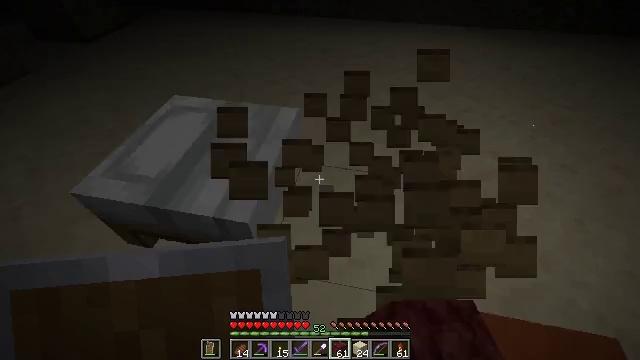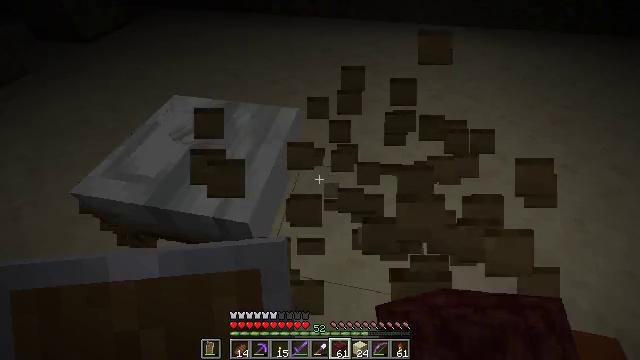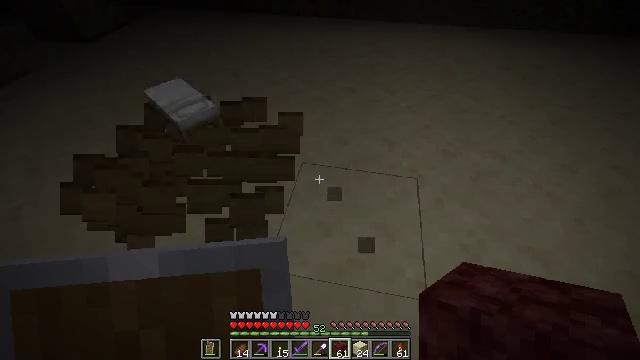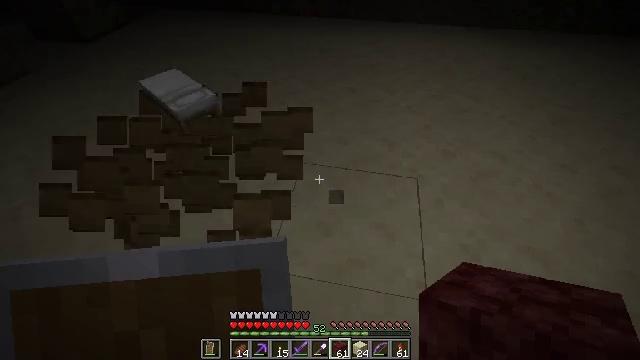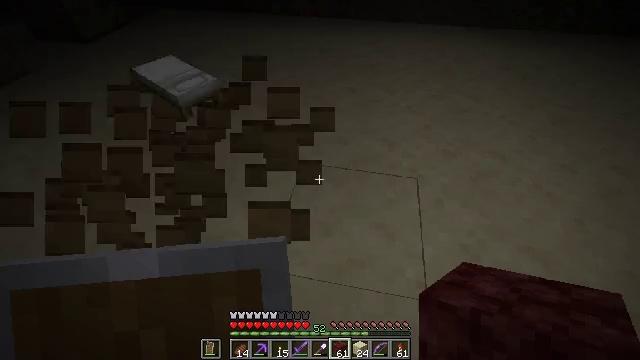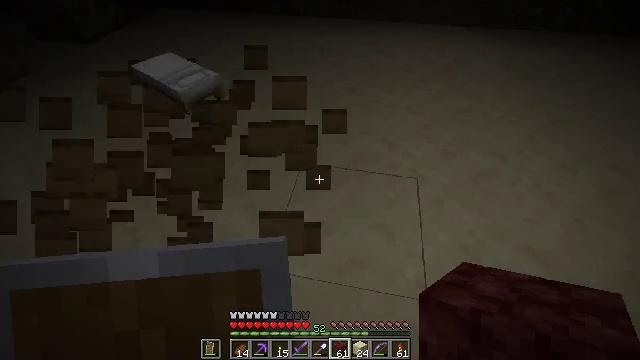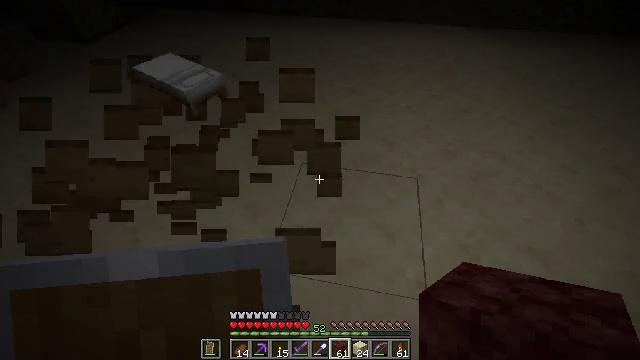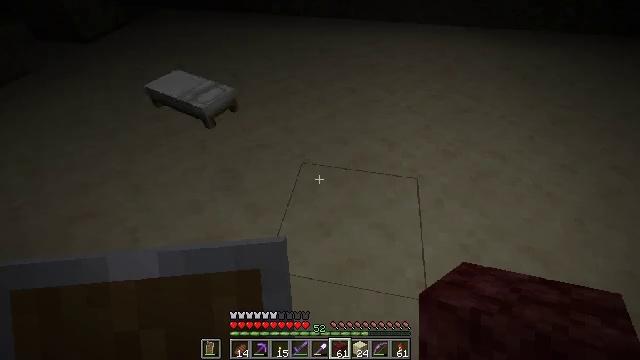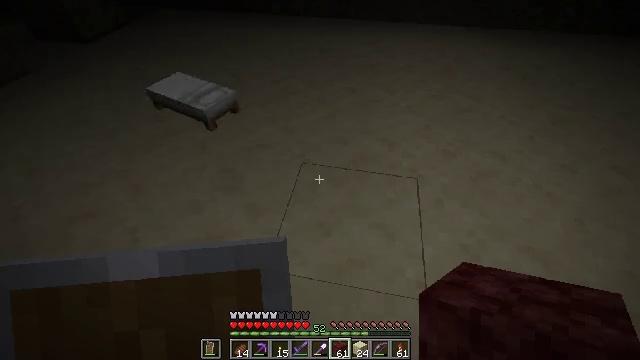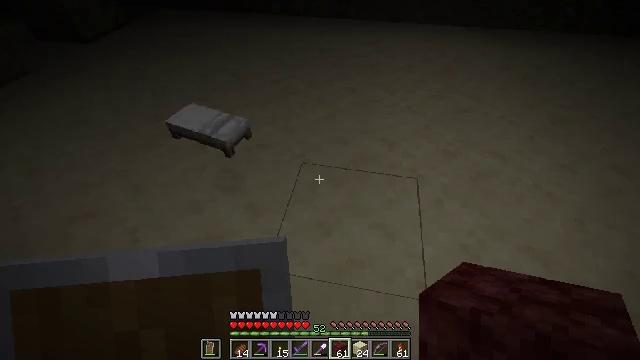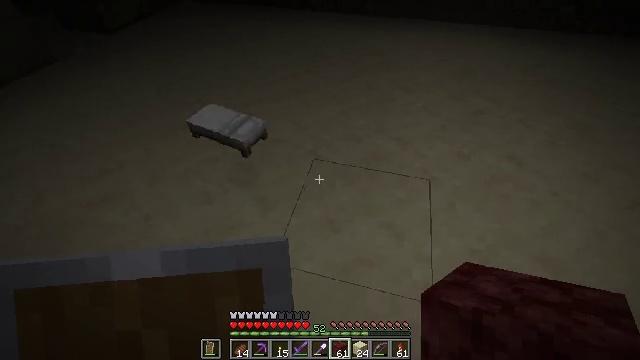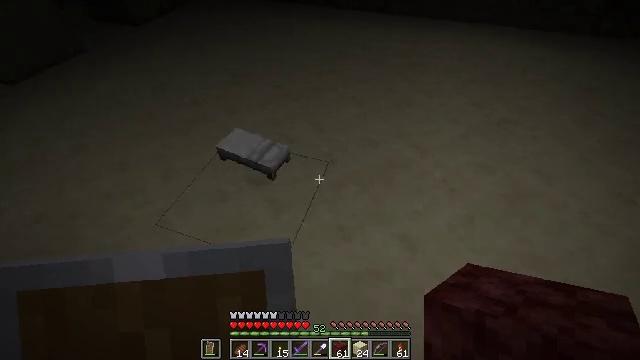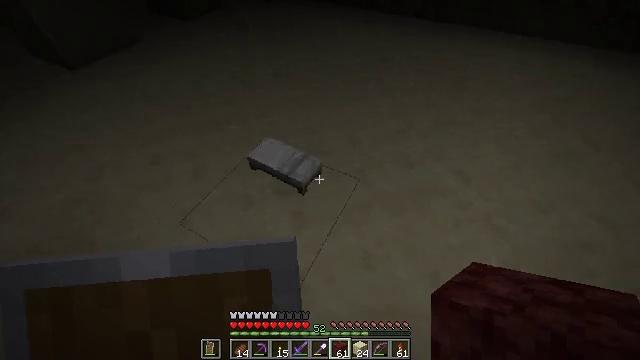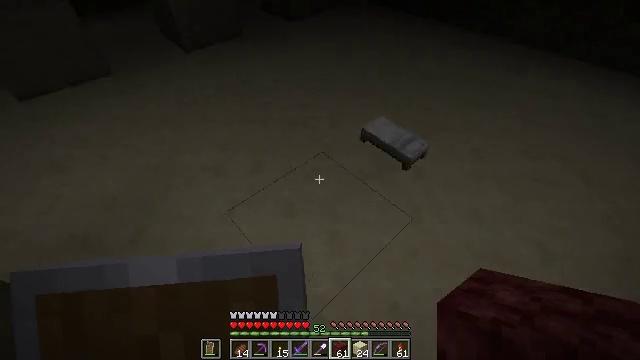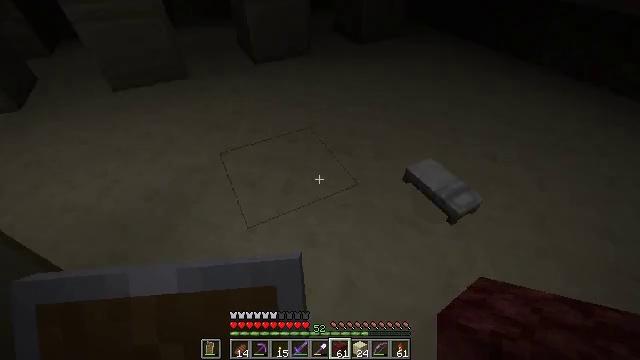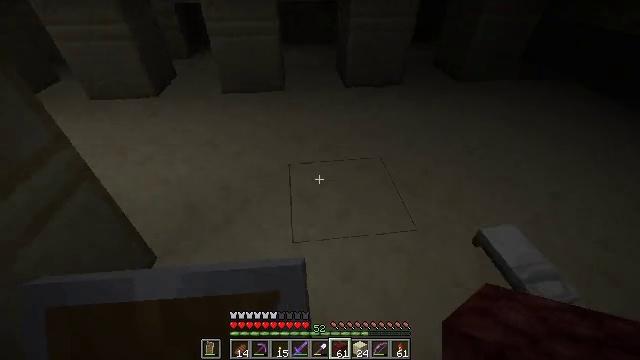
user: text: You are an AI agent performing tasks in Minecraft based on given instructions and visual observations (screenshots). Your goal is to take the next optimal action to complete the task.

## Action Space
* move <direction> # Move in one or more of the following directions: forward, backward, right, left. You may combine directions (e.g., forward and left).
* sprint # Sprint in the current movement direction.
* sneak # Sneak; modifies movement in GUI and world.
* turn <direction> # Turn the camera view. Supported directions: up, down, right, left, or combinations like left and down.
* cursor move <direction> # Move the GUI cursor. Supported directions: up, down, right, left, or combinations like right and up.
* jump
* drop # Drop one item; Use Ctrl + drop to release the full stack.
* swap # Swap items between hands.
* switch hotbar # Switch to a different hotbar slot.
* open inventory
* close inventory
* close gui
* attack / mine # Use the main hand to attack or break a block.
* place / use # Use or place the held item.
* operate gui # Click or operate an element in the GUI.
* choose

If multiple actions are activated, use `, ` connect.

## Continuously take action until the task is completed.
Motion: motion action
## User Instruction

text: Recover the brewing stand by mining it.
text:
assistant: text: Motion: no_op
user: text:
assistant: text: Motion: no_op
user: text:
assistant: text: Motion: no_op
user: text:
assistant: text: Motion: no_op
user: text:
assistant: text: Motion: no_op
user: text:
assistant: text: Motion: no_op
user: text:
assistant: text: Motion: no_op
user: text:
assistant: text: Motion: no_op
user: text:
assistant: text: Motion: no_op
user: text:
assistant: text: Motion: turn left
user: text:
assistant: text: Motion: move forward, turn left
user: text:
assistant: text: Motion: move forward, turn left
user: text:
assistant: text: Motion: move forward and move right, turn left and up
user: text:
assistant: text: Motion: move forward and move right, turn left and up
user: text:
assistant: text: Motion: move forward and move right, turn left and up
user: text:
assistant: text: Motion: move forward and move right, turn left and up
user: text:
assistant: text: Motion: move forward and move right, turn left
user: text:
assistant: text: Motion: move forward and move right, turn left and up
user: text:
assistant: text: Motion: move forward and move right, turn left and up
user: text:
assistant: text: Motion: move forward and move right
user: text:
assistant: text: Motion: move forward and move right
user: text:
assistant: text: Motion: move right
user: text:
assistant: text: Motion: no_op
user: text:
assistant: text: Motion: no_op
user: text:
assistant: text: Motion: no_op
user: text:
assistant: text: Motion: turn left and down
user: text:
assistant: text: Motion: turn left
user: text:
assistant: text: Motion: no_op
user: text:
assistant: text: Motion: no_op
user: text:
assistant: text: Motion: no_op